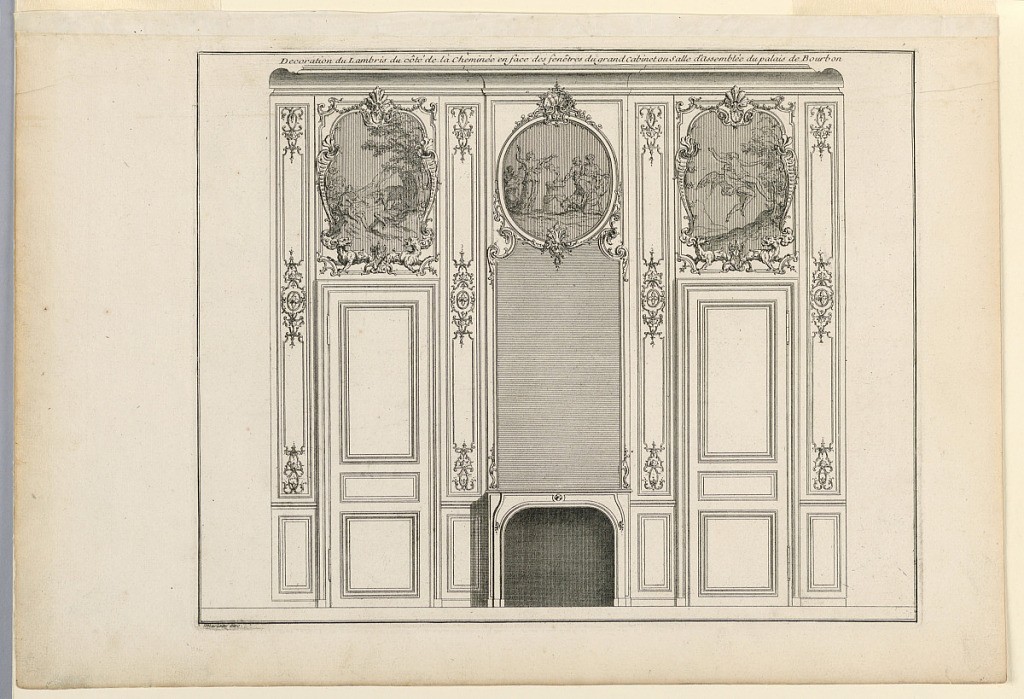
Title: Panelling of the Assembly Room in Palais Bourbon
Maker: Jacques Gabriel, 1667–1742
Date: ca. 1727
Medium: Etching on paper
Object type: Print
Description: In center, a fireplace with a mirror. On both sides a door with simple paneling. Above the doors and mirror oval paintings in scroll frames. Narrow paneling between doors and fireplace with three small scroll-medallion carvings in sequence. Inscribed, upper margin: "Decoration du Lambris du côté de la cheminée en face des fenêtres du grand cabinet ou salle d'Assemblée du palais de Bourbon"; lower left: "Mariette exc."